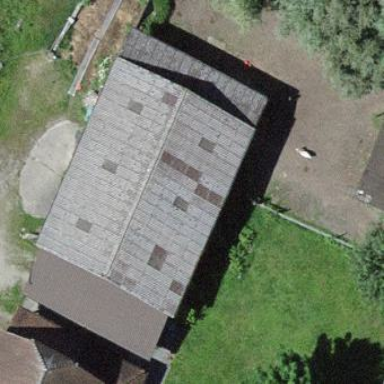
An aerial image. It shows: Stable building.